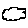
Label: cloud